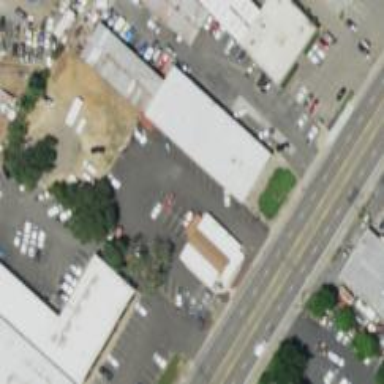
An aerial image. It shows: Warehouse next to fitness center.